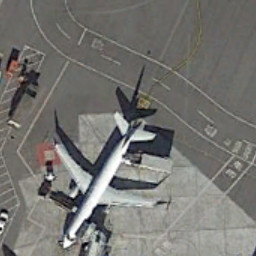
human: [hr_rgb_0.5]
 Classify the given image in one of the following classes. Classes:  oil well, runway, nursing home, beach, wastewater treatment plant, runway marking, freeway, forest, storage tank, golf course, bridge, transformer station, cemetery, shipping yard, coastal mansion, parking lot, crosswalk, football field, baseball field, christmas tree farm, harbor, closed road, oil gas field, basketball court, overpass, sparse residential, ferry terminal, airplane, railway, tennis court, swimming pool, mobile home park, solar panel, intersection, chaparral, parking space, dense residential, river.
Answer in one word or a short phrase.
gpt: airplane